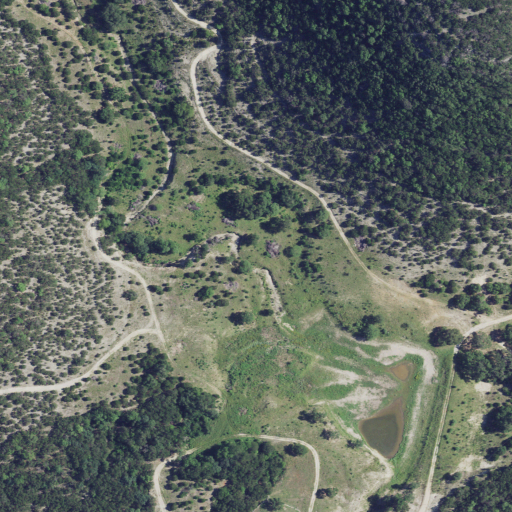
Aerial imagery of valley in Texas named Dewberry Hollow containing shrub, evergreen forest, and open water